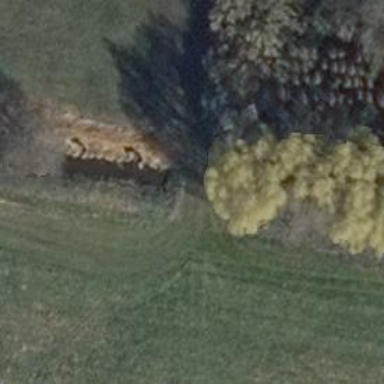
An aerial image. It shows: Culvert tunnel.